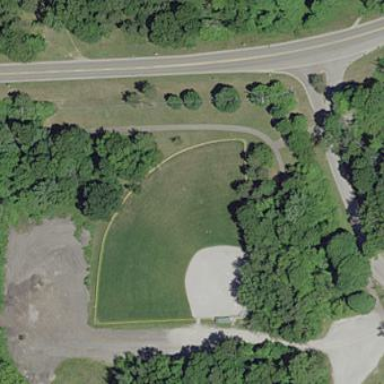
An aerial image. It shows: Baseball pitch for leisure and sports activities.